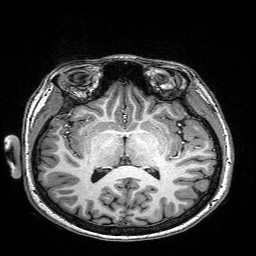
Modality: T1w
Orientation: coronal